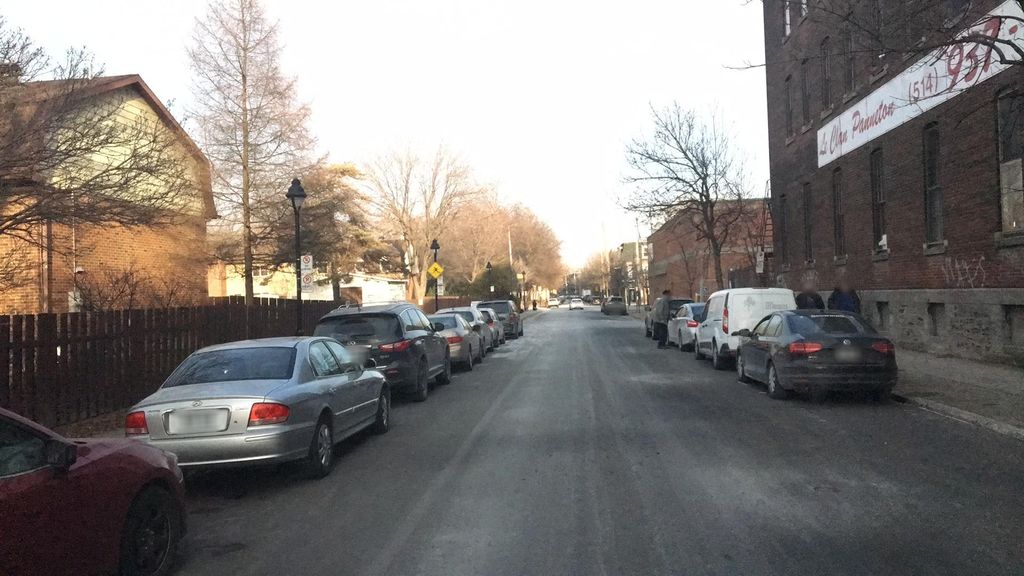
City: montreal